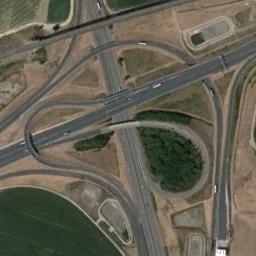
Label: overpass